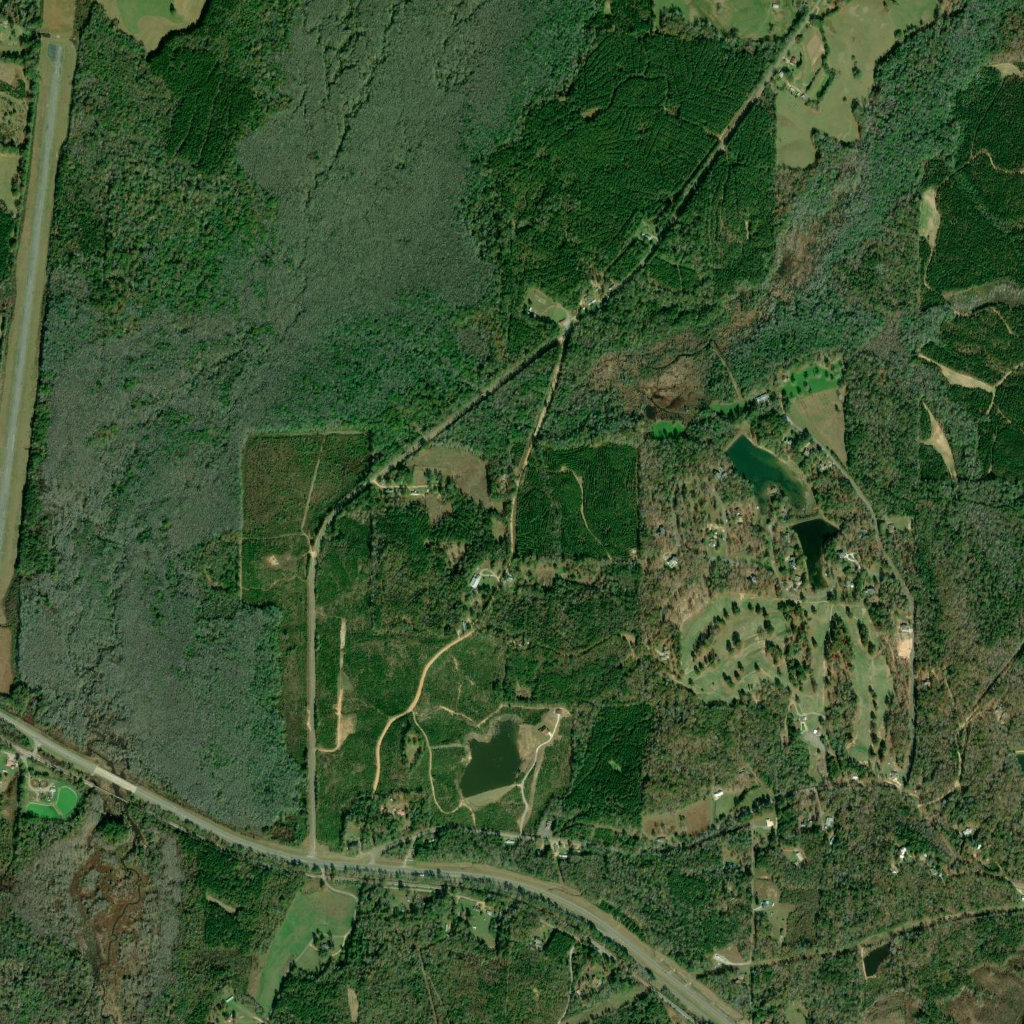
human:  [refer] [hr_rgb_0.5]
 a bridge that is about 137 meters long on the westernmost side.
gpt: <box>[[9, 74, 13, 77, 0]]</box>